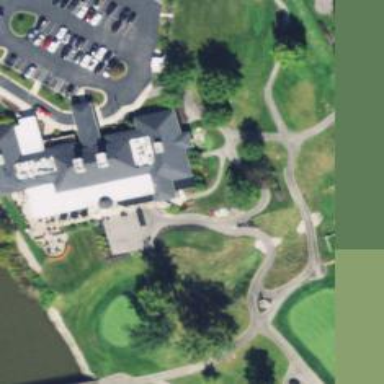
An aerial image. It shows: Service road designated as golf cart path.